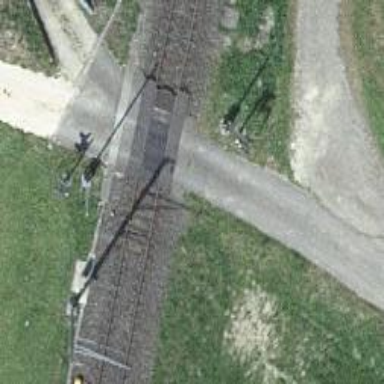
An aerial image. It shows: Level crossing along the railway.